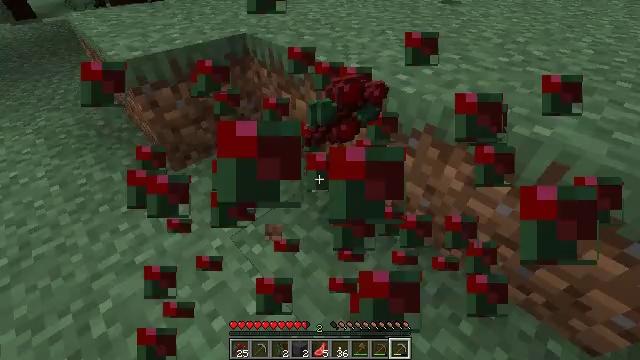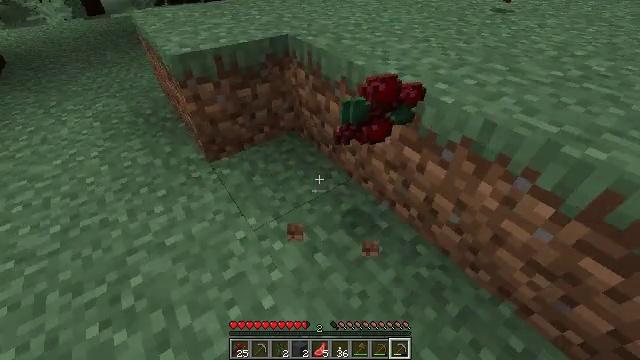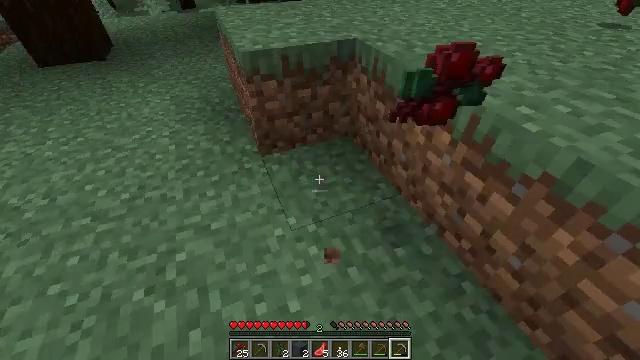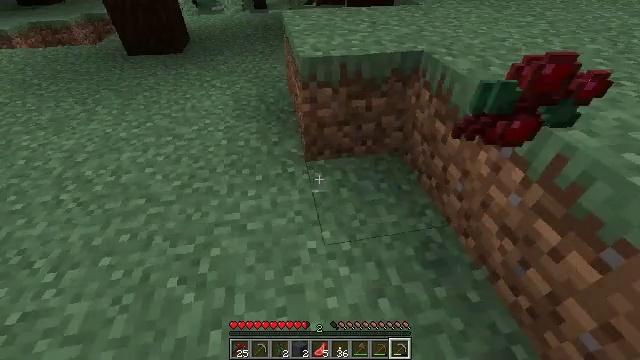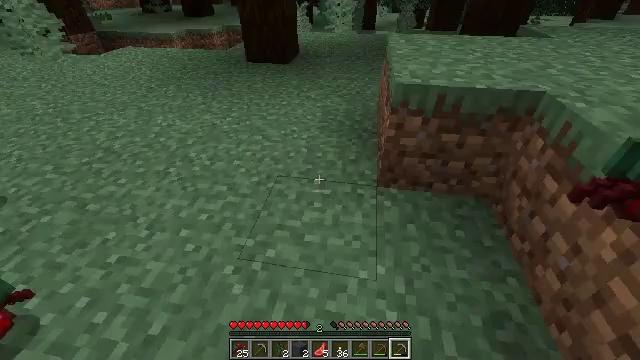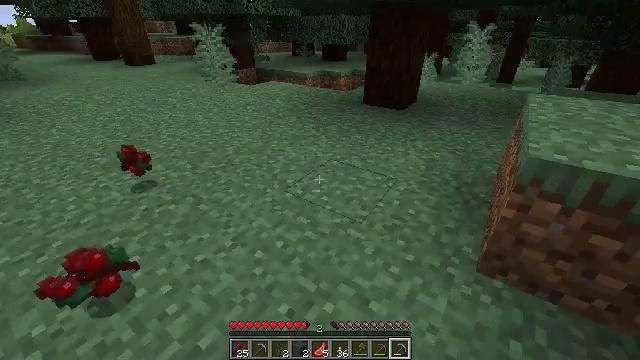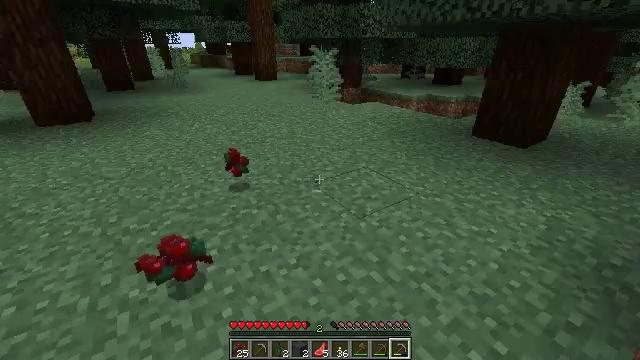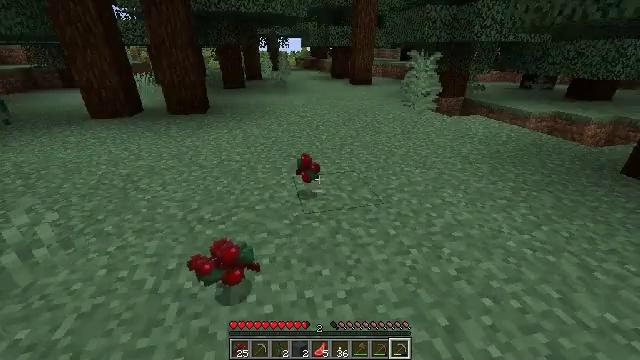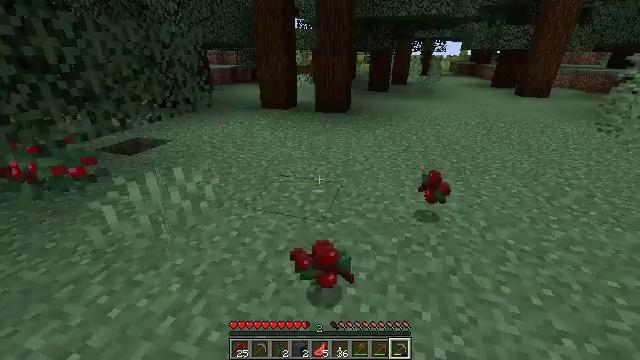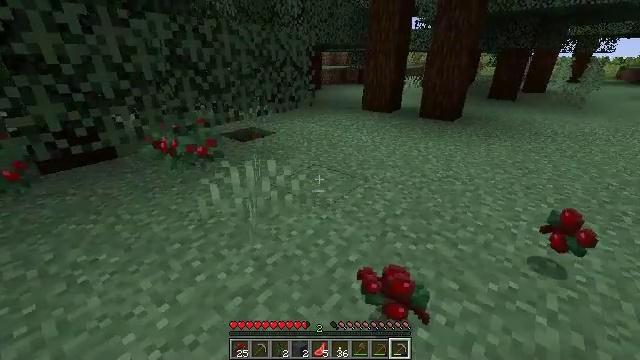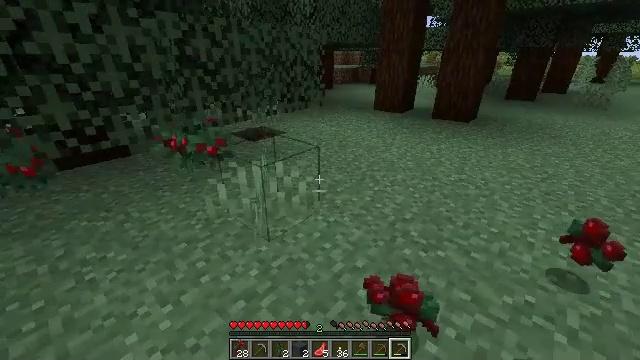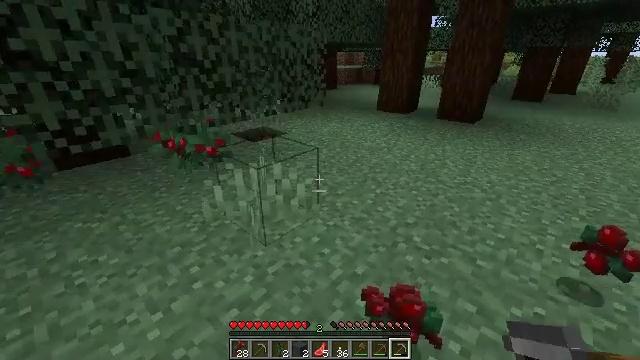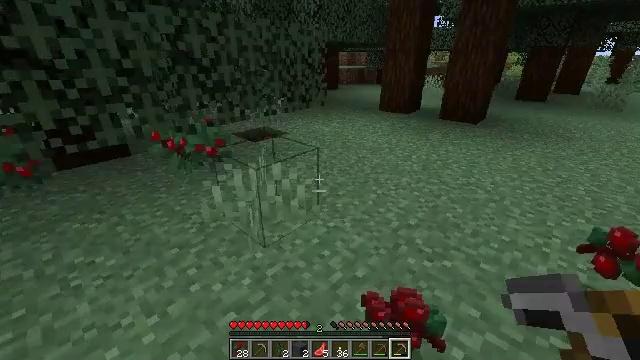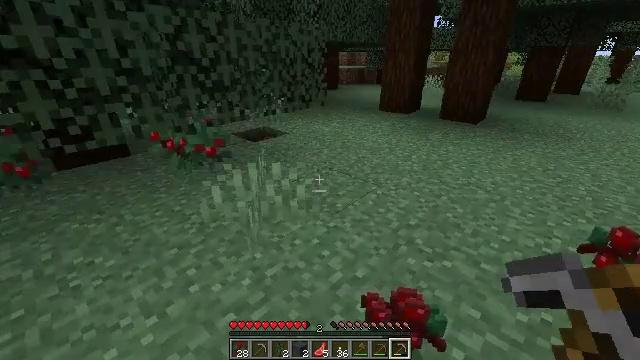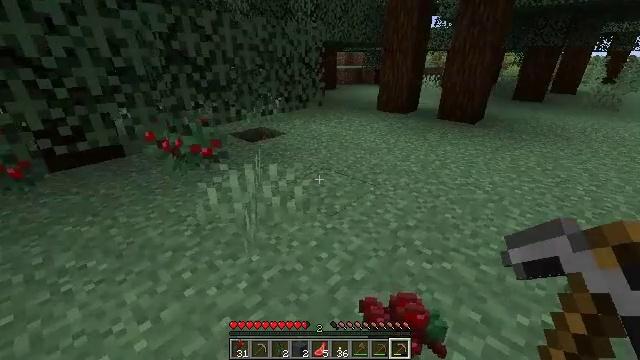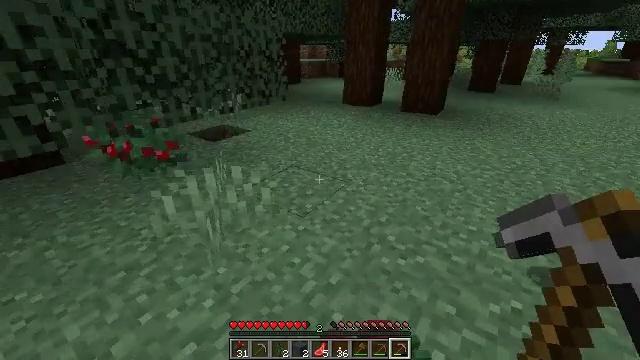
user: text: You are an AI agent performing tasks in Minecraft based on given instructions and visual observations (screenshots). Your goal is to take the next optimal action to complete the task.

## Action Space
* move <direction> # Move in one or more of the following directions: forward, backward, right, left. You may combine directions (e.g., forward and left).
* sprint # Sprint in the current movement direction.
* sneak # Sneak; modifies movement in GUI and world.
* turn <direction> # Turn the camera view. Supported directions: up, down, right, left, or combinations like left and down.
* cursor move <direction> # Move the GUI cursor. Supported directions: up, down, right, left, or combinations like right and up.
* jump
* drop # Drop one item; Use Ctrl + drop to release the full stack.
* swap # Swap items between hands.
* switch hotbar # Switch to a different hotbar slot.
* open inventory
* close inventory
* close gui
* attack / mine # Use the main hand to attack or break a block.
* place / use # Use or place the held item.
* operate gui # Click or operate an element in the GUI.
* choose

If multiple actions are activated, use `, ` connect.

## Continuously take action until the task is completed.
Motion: motion action
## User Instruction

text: Break the spruce leaves to clear the area.
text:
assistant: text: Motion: turn left
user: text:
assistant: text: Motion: move forward, turn left
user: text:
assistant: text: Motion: move forward, turn left
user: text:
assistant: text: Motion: move forward, turn left and up
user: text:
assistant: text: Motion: move forward, turn left and up
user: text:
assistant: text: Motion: move forward, turn left and up
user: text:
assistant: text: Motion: move forward, turn left
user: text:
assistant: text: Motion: move forward, turn left
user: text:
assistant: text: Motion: move forward, turn left
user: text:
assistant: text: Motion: turn left
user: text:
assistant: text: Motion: no_op
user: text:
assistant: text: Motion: no_op
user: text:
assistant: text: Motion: no_op
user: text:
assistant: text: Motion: move forward
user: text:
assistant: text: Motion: move forward, turn right and down
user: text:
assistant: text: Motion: move forward, turn right
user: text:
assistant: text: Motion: move forward and move right, turn right
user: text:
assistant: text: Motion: move forward and move right, turn right
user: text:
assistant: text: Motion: move forward and move right, turn right and up
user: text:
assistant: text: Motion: move forward and move right, turn right and up
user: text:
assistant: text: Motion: move forward, turn right
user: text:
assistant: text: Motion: move forward, turn right
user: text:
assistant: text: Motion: move forward
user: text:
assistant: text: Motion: move forward
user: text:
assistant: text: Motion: move forward and move right
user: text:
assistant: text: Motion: move forward and move right, turn left
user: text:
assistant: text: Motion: move forward and move right, turn left and up
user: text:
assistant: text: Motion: move forward, turn left and up
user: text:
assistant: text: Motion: move forward, turn left and up
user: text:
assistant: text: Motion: move forward, turn left and up